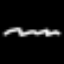
Label: squiggle